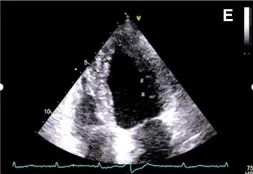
Two-dimensional transthoracic echocardiography 1 month after the radiotherapy course (A-F), illustrating a marked increase in the thickness of the left and right ventricular walls (15 and 7 mms, respectively), in addition to severe left ventricular systolic dysfunction. (E) A4C view in the end-systole.
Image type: radiology (ultrasound)